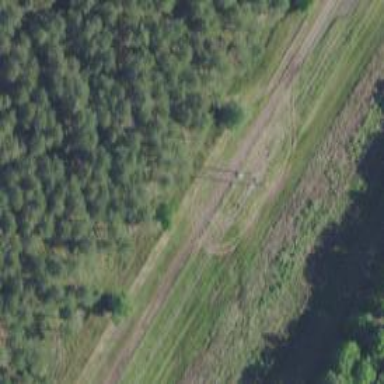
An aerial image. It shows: H-frame designed tower for power lines.